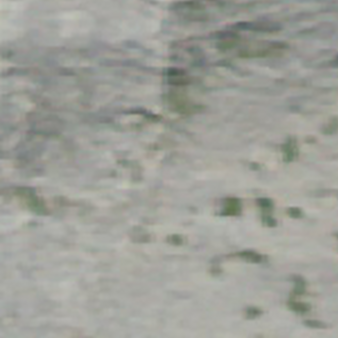
Label: other